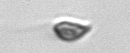
Label: Cryptophyta